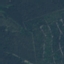
Land use / land cover class: Forest